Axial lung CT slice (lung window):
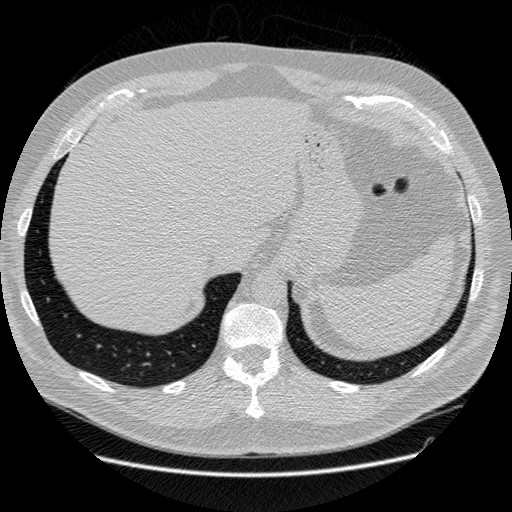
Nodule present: no